Question: I stucked in a problem for 2weeks.
I have a UILabel which shows soundPlayer Current duration in my view. I use UIPageViewController so the user navigate throughout the pages(my view) like a real book. but when portion of another view controller appears, the label doesn't show the current progress.(because this is new instance of view controller).
How can I make this UILabel be static? I mean all instance of the ViewController have access to one UIlabel so all of them are only updating one label.
I can't use singeleton design pattern, because UIPageViewController needs at least 2 instance of my view controller.
the soundPlayer shoudn't be allocated every time new insatnce of viewcontroller is creating. how should I solve this dilemma?
you can see an example of my problem in weather live app. see the below image:

download sample code:
<URL>
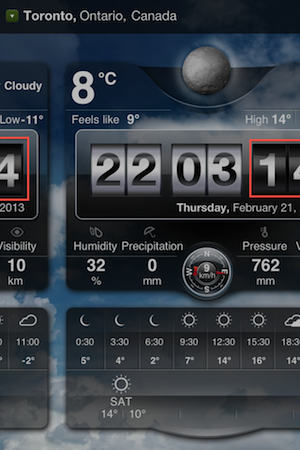
Answer: the only change should I did is to create an static AVAudioPlayer
static AVAudioPlayer *soundPlayer;
soundPalyer is Static so there is one for all of instance objects of this class.
and in ViewDidLoad method:
'''
if (!soundPlayer) {
soundPlayer = [[AVAudioPlayer alloc] initWithContentsOfURL:soundURL error:&error];
}
'''
so when you navigating from one viewController to another viewController, soundPlayer wont initialized again and continue its playing.
thats all.